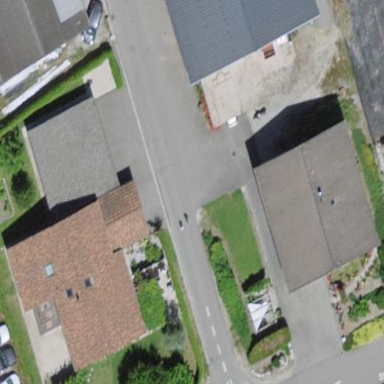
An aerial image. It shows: Detached building.